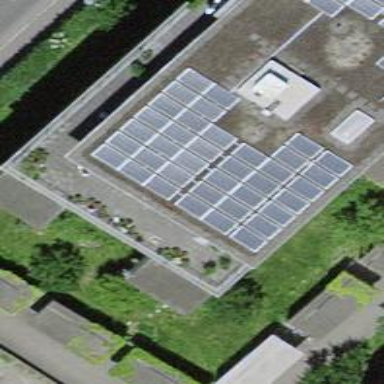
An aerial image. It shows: Solar photovoltaic panel generator.